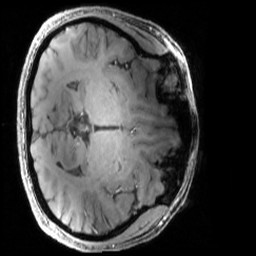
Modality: MP2RAGE
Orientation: axial
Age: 23
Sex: female
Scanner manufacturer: siemens
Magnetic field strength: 6.98 T
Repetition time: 6 s
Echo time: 0.00283 s